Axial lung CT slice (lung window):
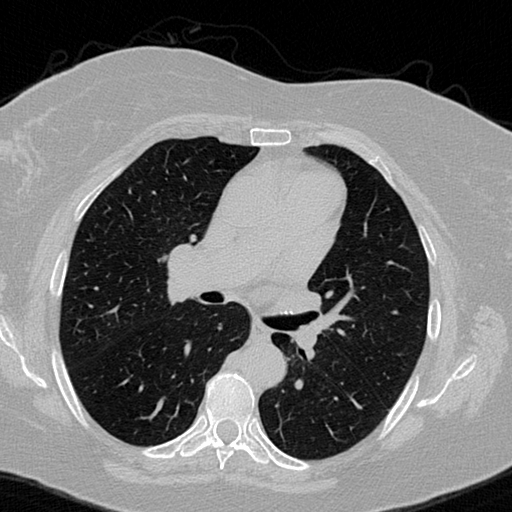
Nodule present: no